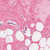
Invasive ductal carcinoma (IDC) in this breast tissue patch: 0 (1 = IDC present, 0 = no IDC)